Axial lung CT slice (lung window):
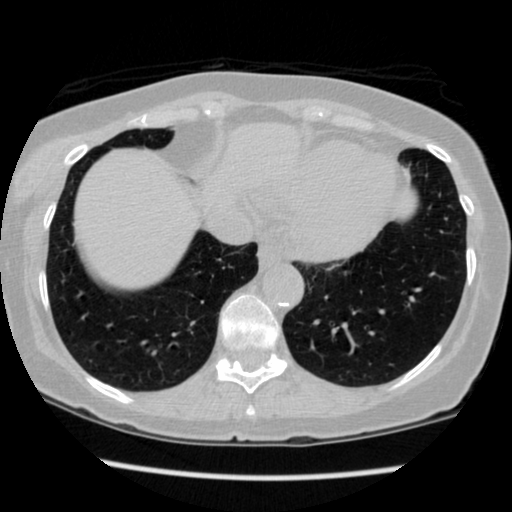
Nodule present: no